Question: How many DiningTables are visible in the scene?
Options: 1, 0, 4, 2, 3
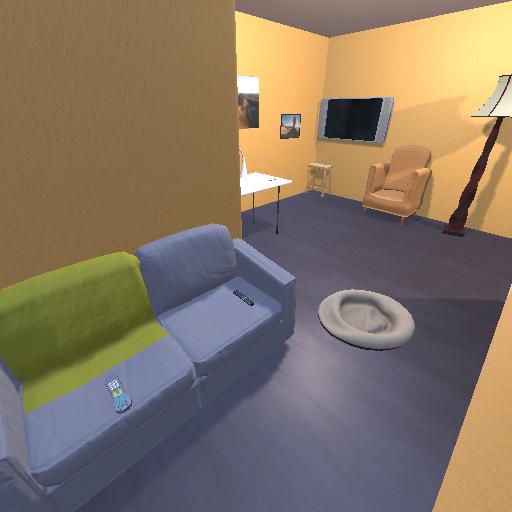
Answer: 1